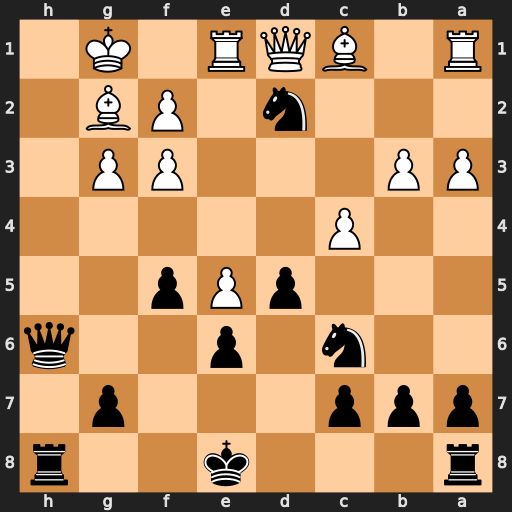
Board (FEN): r3k2r/ppp3p1/2n1p2q/3pPp2/2P5/PP3PP1/3n1PB1/R1BQR1K1
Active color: b
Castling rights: kq
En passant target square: -
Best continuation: Qh2#